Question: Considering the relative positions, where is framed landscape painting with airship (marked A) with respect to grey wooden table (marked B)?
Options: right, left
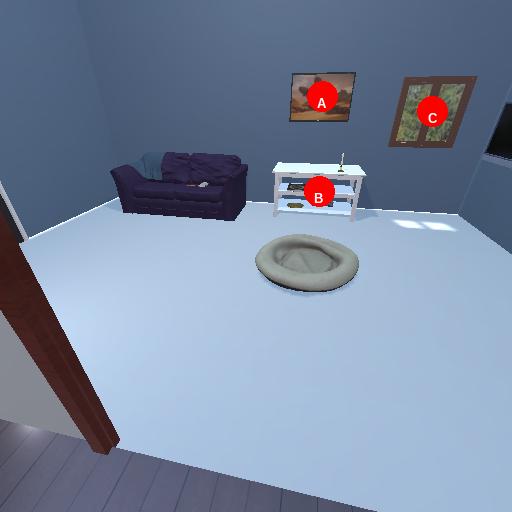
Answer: right